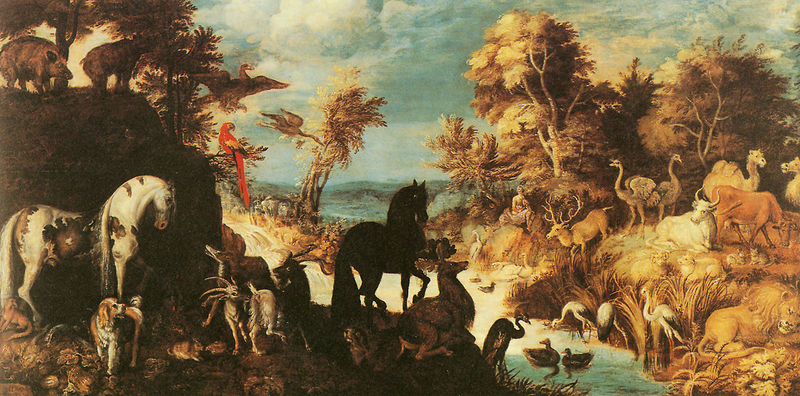
Titel: Orpheus unter den Tieren
Künstler: Roelant Savery
Institution: Utrecht, Centraal Museum
Schlagwörter: adler, blau, gemälde, gruppe, himmel, meer, wasser, weiß, wolf, wolken, bäume, fluss, grün, landschaft, bunt, frau, hell, hund, rot, tier, tiere, wiese, bild, gräser, kühe, natur, vögel, kontrast, wald, pferd, pferde, ente, afrika, berge, farben, kuh, rind, schweine, enten, wild, strauss, ölfarben, surrealismus, paradies, schwein, pfau, kranich, reiher, löwen, hirsch, löwe, wildschwein, ara, papagei, ziege, ziegen, kamel, helle, wildschweine, arche, storch, kamele, papgei, störche, strauße, straußen, strauchen, kamelle, ppferde